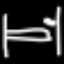
Label: bed